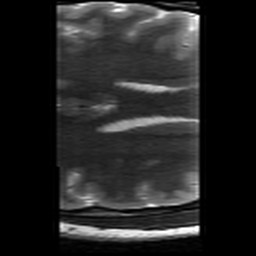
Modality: T2w
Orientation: axial
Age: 19
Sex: female
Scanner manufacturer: siemens
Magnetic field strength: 3 T
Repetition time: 8.02 s
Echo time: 0.08 s